Interaction volume radius: 5 \u00c5
Interaction volume height: 30 \u00c5
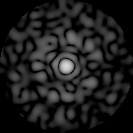
Disorder parameter: 0.8562